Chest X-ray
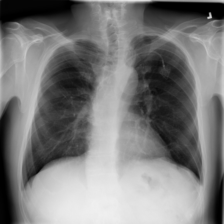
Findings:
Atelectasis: negative
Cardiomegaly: negative
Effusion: negative
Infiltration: negative
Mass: negative
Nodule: negative
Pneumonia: negative
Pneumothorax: negative
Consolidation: negative
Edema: negative
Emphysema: negative
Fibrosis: negative
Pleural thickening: negative
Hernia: negative